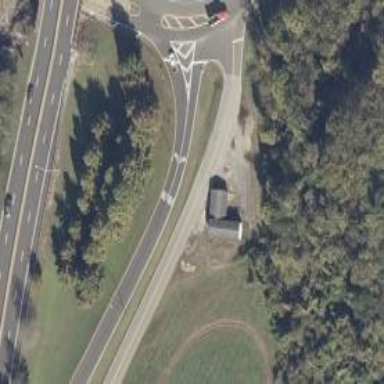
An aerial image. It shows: Asphalt trunk link road.